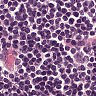
Metastatic tissue present: no